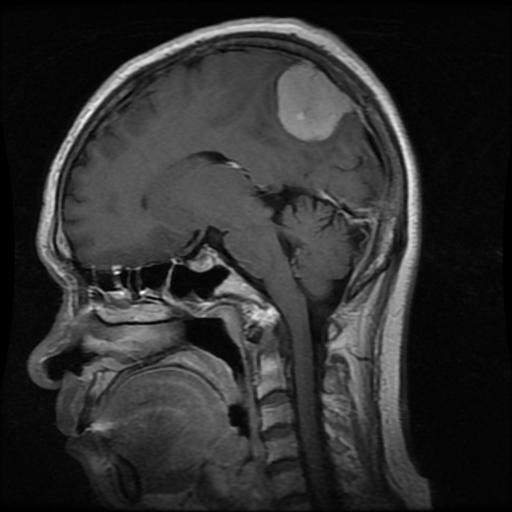
Label: meningioma